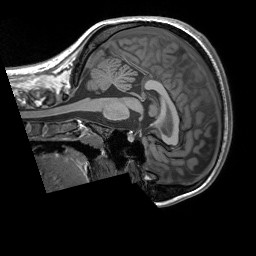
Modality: T1w
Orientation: sagittal
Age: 23
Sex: female
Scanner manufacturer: siemens
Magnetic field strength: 3 T
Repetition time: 1.9 s
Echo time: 0.00252 s